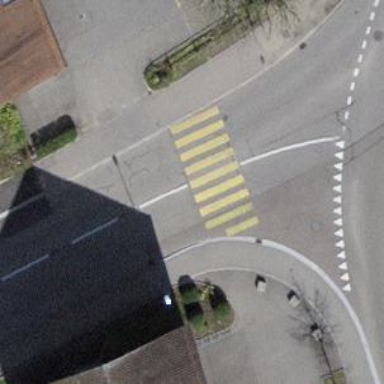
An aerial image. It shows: Uncontrolled zebra crossing on the road.